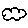
Label: cloud